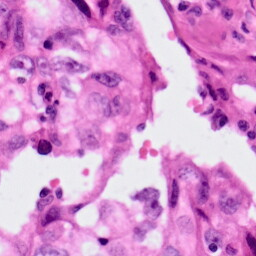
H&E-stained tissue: Lung